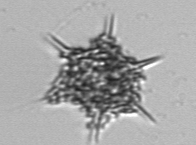
Label: Dictyocha